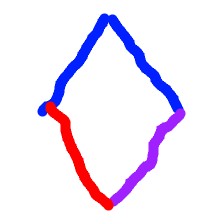
Shape: rhombus